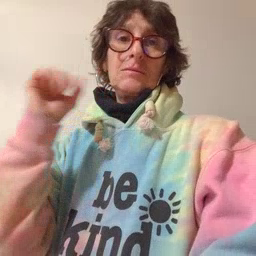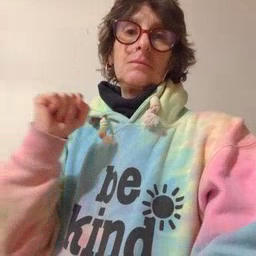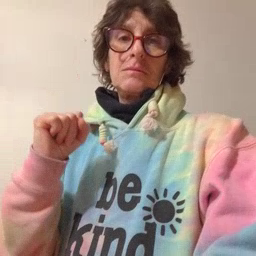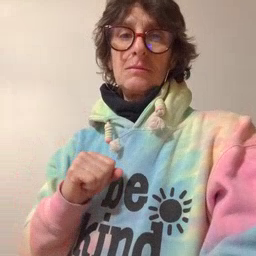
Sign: loud